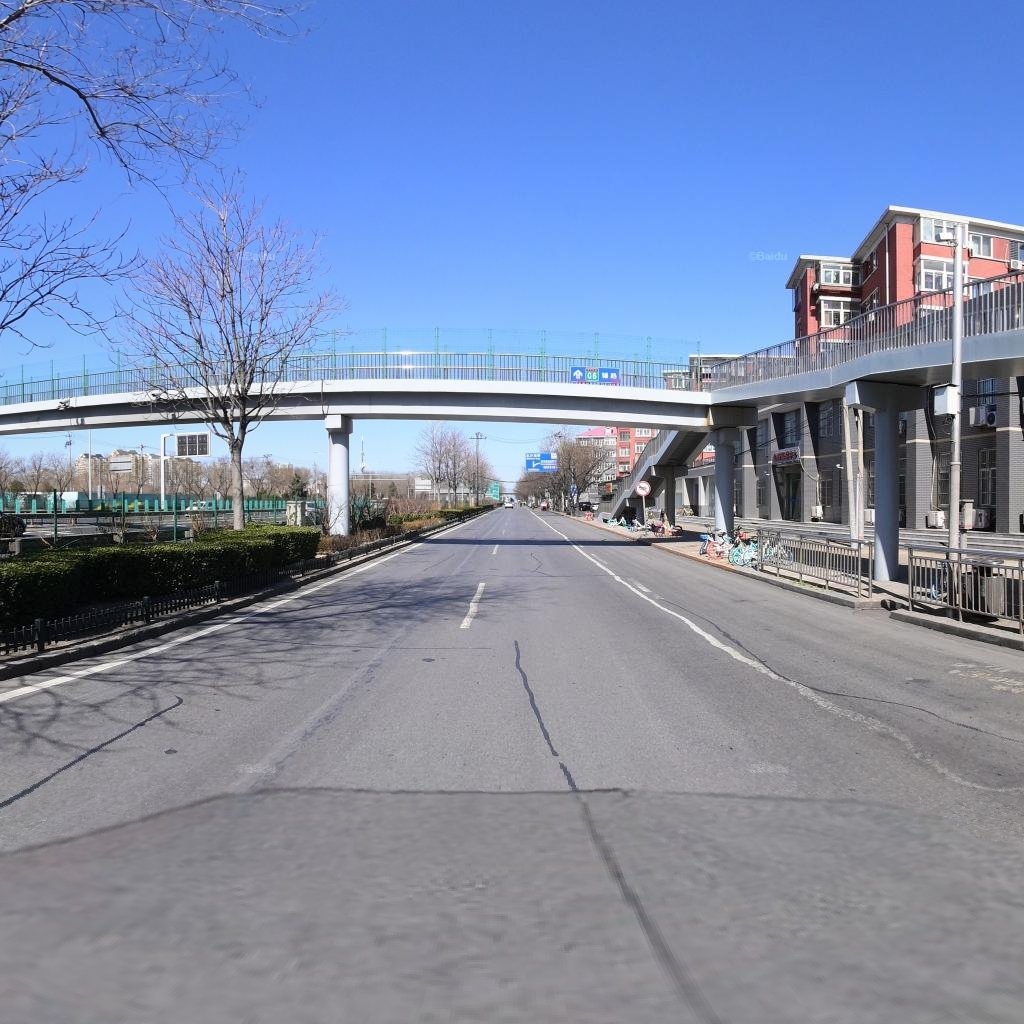
Region: Chaoyang
Road damage annotations: longitudinal patch, longitudinal patch, longitudinal patch, longitudinal patch, transverse patch, longitudinal patch